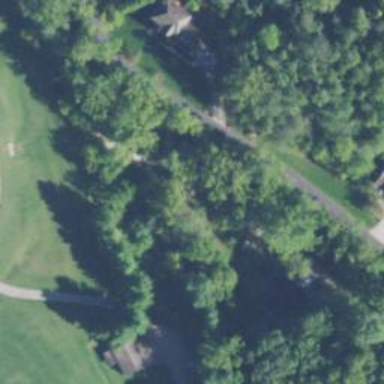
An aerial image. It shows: Shared driveway marked as service road.